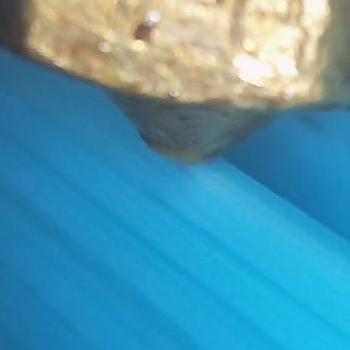
Flow rate: 66%